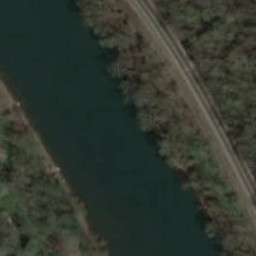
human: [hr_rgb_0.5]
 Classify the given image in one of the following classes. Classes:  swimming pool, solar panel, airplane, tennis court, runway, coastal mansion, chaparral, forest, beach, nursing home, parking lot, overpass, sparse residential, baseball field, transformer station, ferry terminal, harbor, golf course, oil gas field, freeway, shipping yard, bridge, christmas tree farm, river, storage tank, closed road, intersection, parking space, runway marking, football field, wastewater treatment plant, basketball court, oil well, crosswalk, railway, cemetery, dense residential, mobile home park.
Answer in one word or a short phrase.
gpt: river